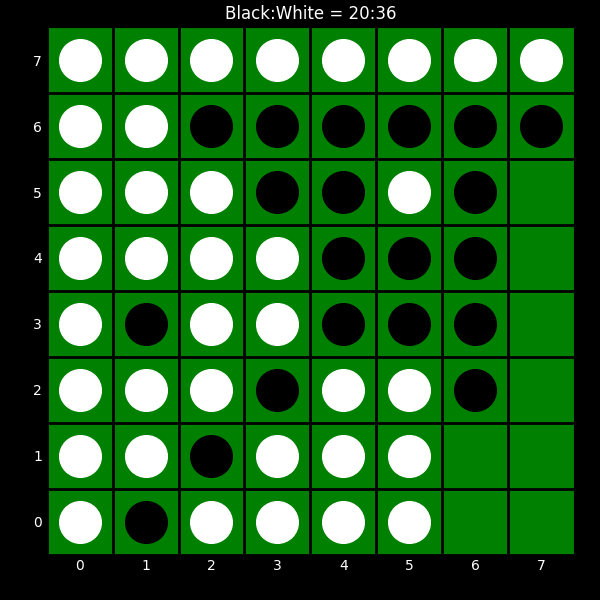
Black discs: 20
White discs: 36